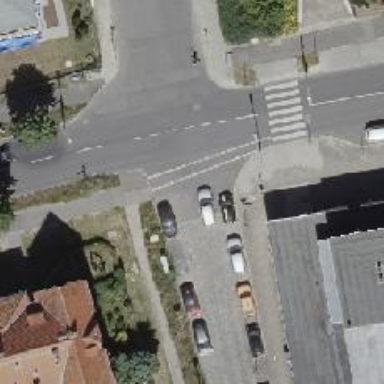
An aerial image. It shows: Road with "give way" sign.